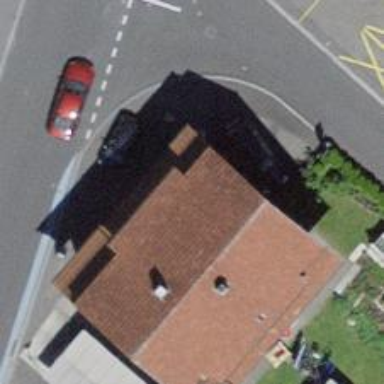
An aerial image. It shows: Fast food establishment.